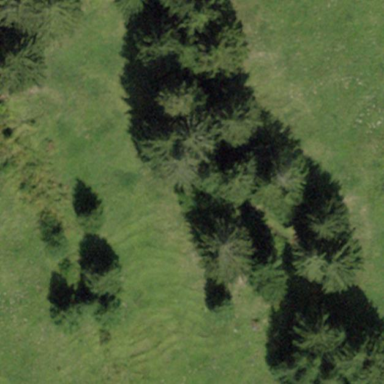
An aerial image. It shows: Forest area.